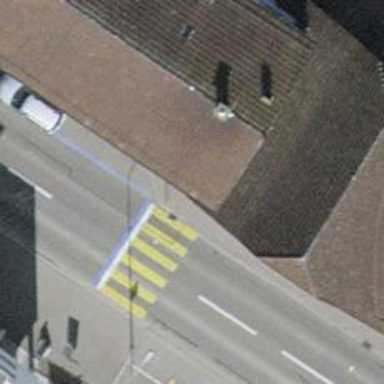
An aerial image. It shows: Kerb serving as barrier.